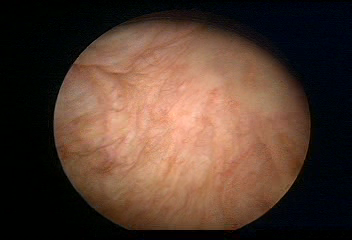
Modality: WLC
Class: Normal mucosa
Bladder cancer association: No